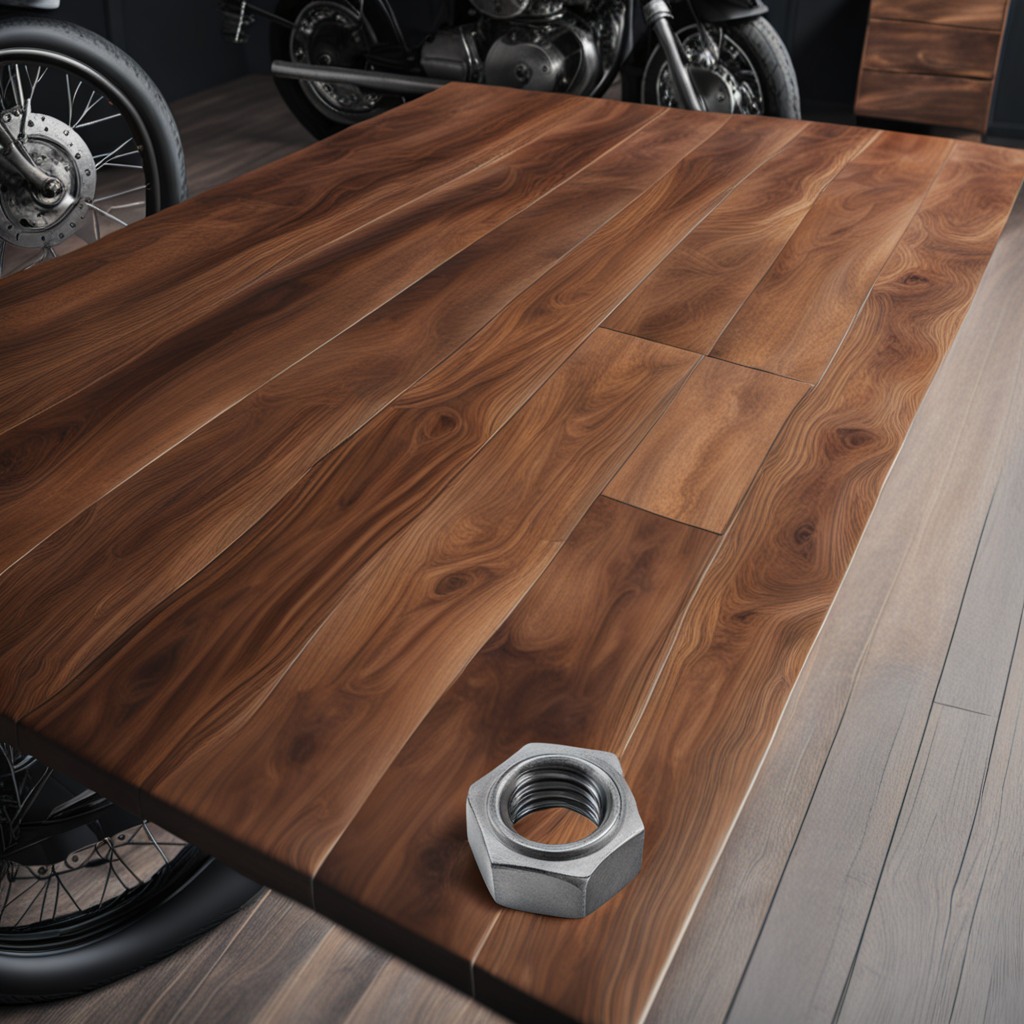
A metal nut lies on the oil-spilled wooden table in a vintage motorcycle garage.